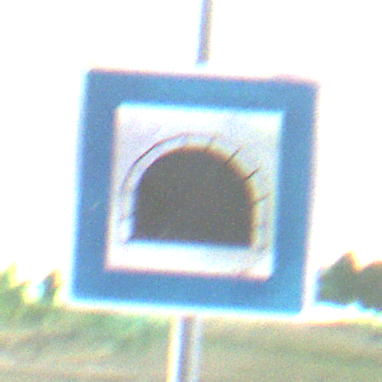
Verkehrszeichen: Tunnel
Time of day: Night
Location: Outdoor (Nature)
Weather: Overcast
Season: NotSpecified
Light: Artificial